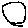
Label: circle